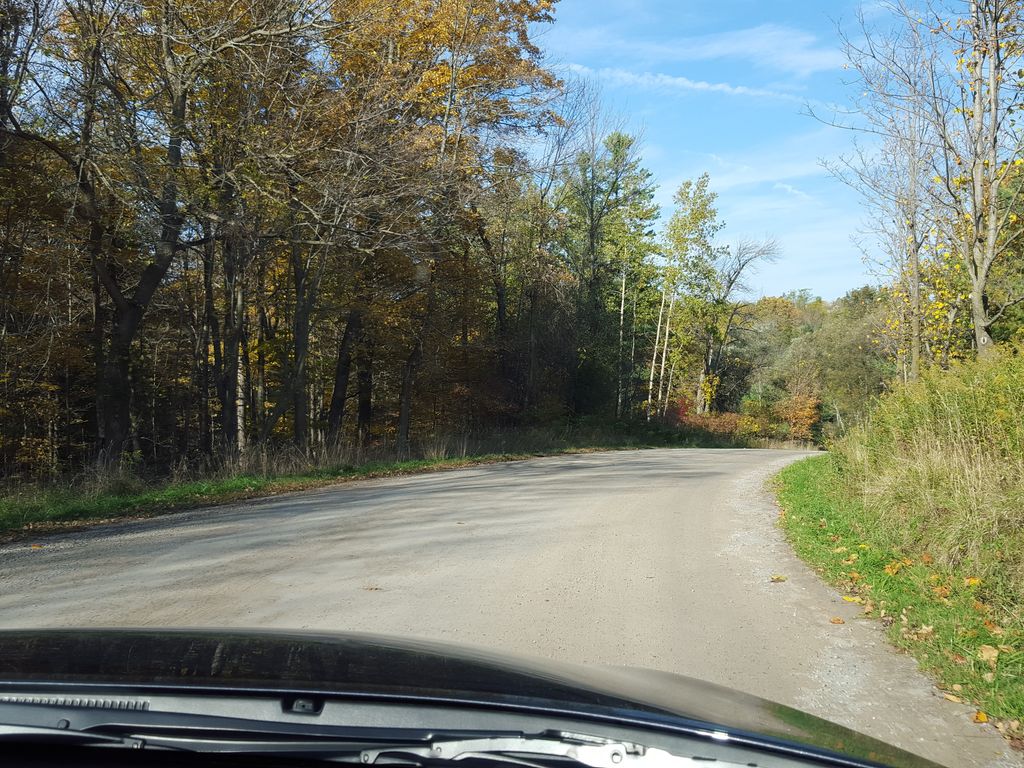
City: hamilton